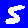
Digit: 5